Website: macys
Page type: review-order
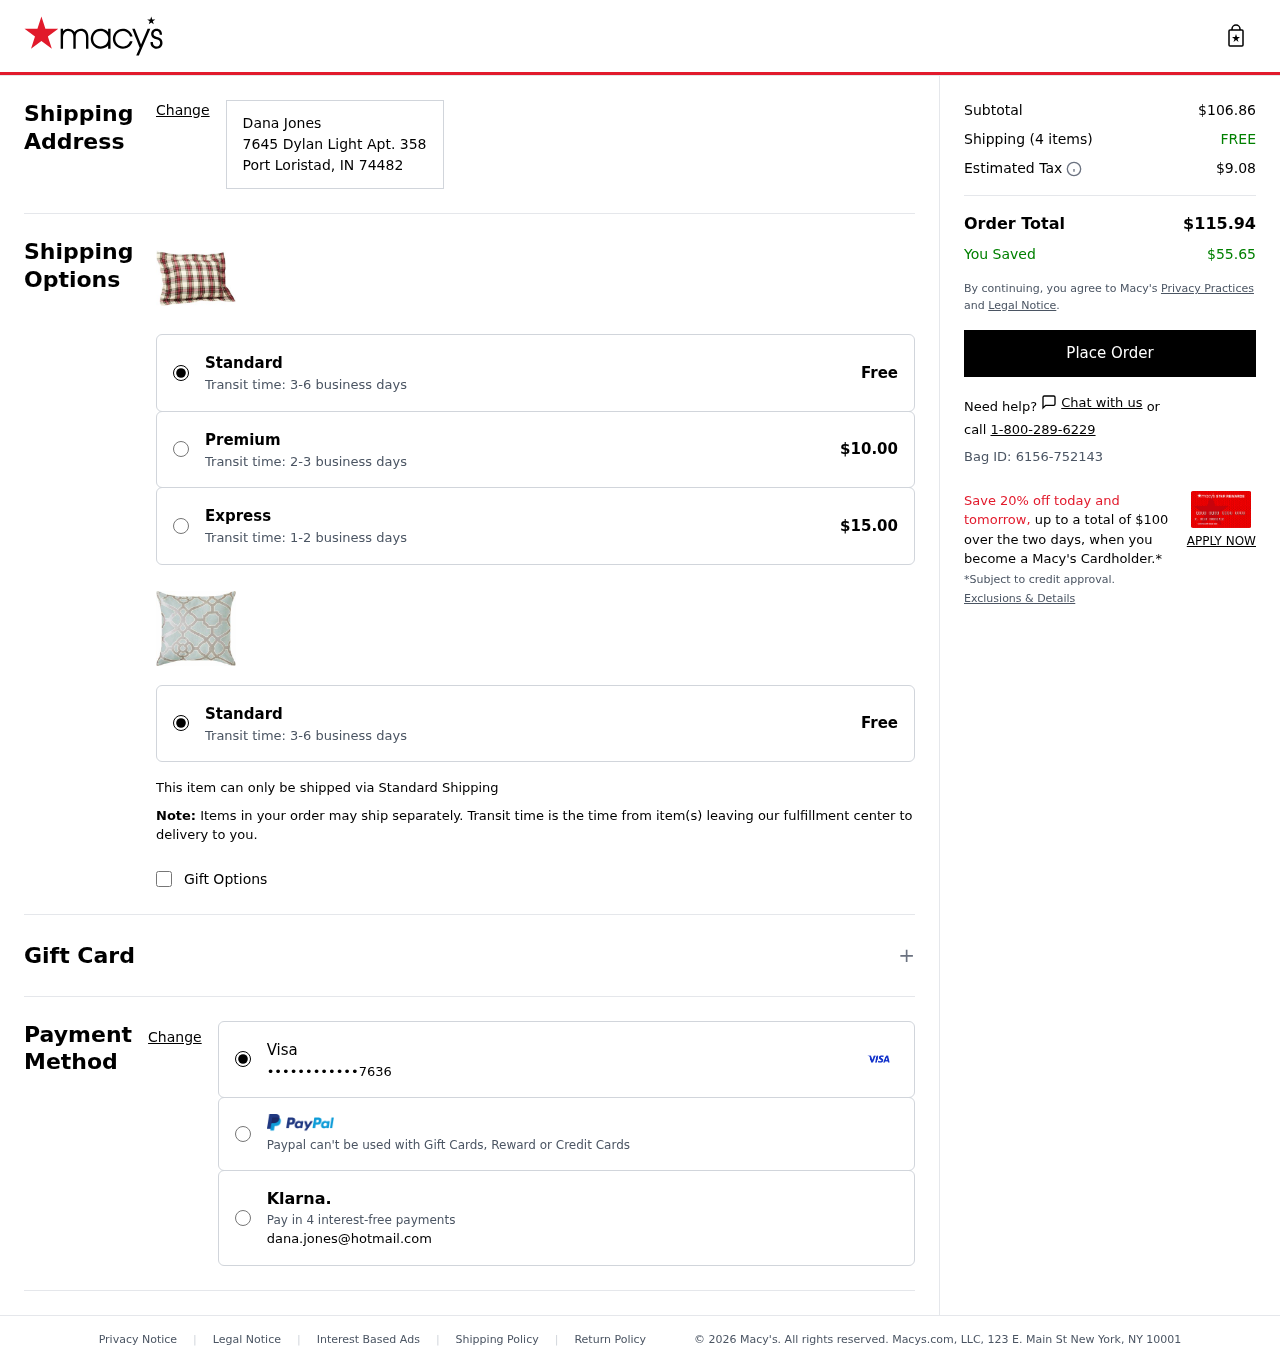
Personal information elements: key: PII_CARD_LAST4
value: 7636
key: PII_CARD_TYPE
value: Visa
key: PII_CITY
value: Port Loristad
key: PII_EMAIL
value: dana.jones@hotmail.com
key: PII_FULLNAME
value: Dana Jones
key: PII_POSTCODE
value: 74482
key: PII_STATE_ABBR
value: IN
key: PII_STREET
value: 7645 Dylan Light Apt. 358
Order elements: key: ORDER_SUBTOTAL
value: $106.86
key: ORDER_NUM_ITEMS
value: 4
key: ORDER_SHIPPING_COST
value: FREE
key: ORDER_TAX
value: $9.08
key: ORDER_TOTAL
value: $115.94
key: ORDER_SAVINGS
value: $55.65
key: ORDER_BAG_ID
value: Bag ID: 6156-752143